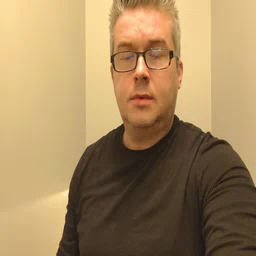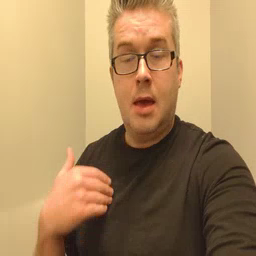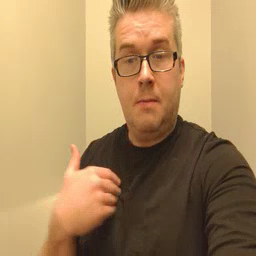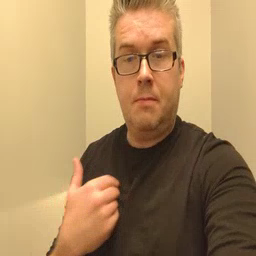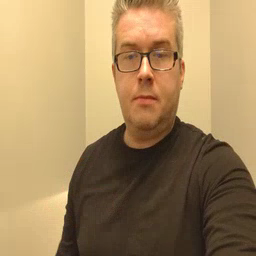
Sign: animal